Field crop: tomato
Growth stage: 1
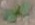
Species: solanum